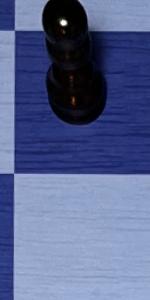
Label: Empty